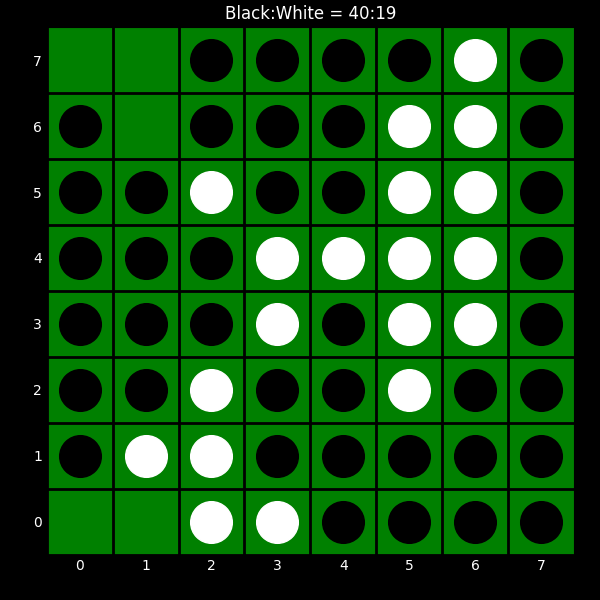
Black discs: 40
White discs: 19